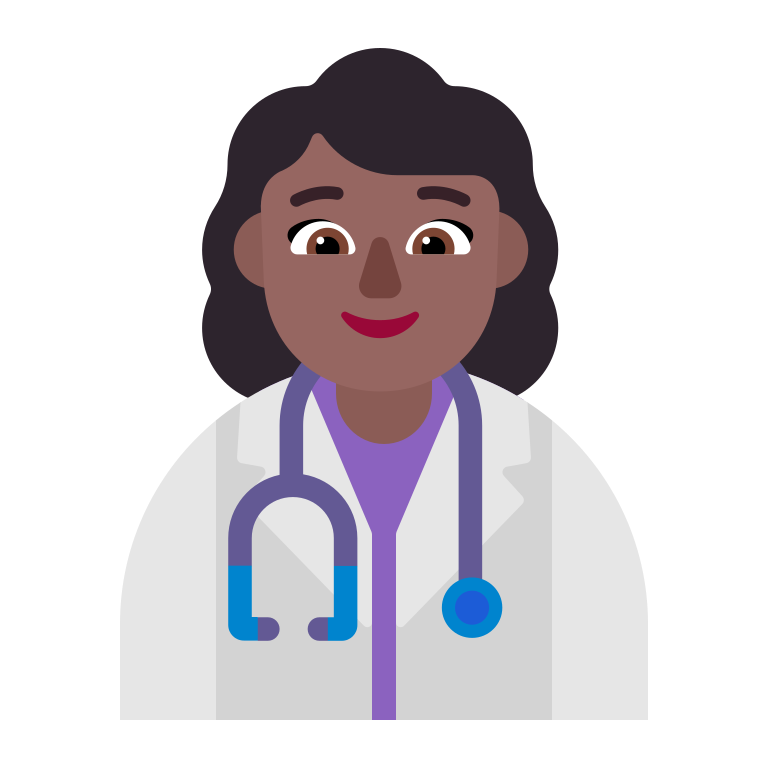
woman health worker flat  dark